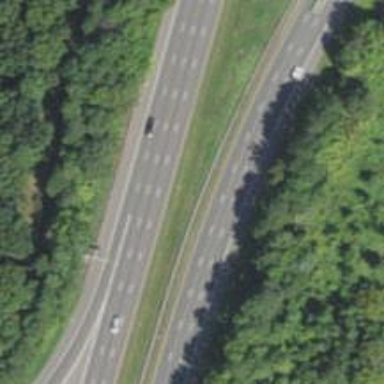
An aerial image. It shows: Motorway.